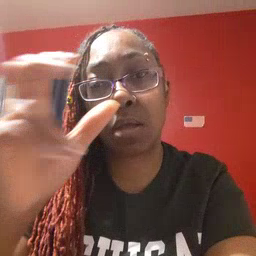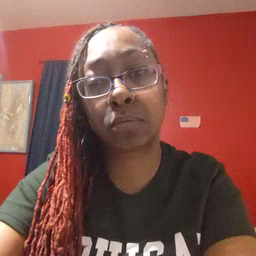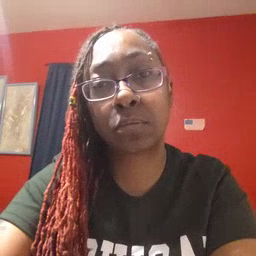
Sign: bug